Field crop: maize
Growth stage: 2
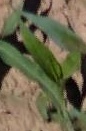
Species: maize